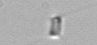
Label: Chaetoceros_tenuissimus